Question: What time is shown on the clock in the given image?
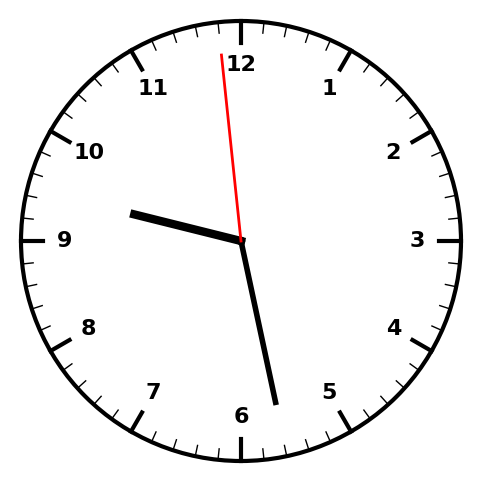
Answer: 09:27:59